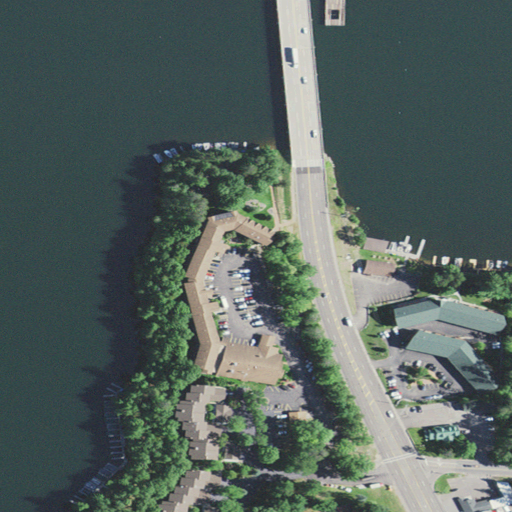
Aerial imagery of cape in Wisconsin named Clawsons Point containing open water, medium intensity development, low intensity development, barren land, high intensity development, grassland, woody wetlands, shrub, and herbaceous wetlands